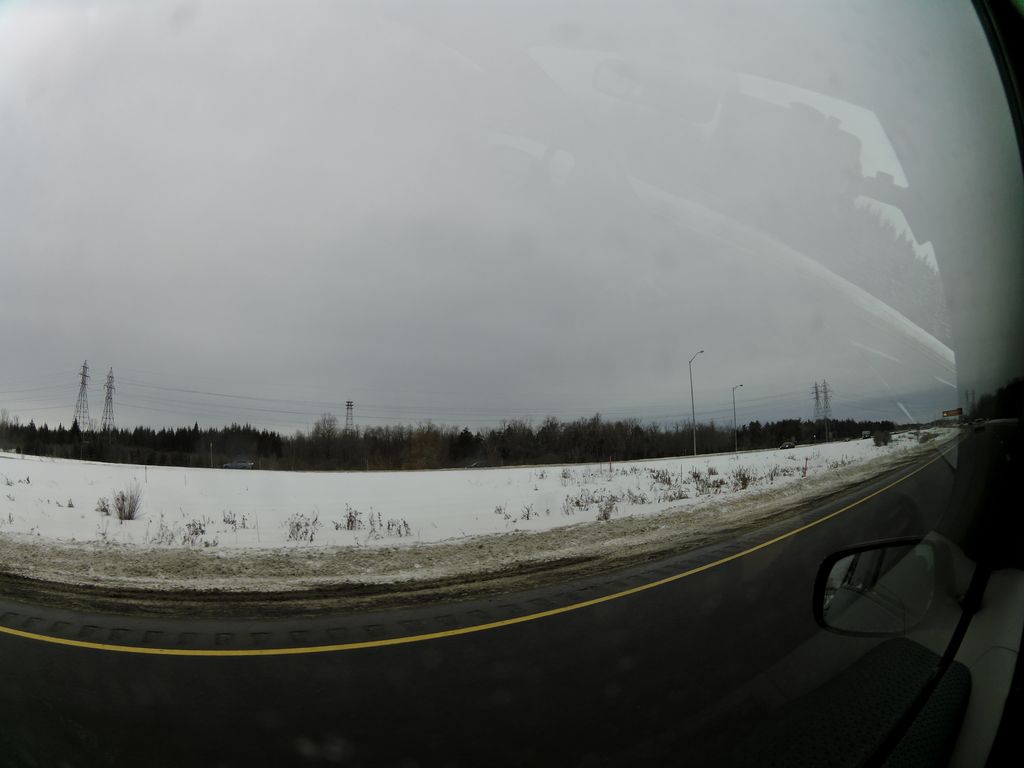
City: ottawa-gatineau